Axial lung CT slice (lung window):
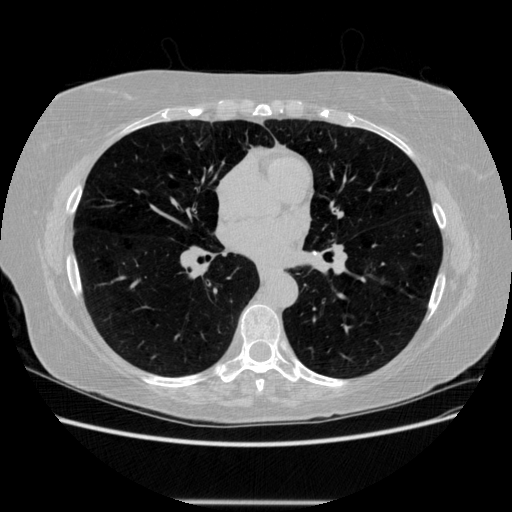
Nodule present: no